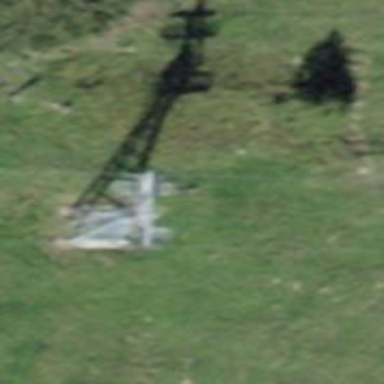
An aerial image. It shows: Pylon used for aerialway.